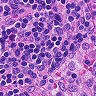
Metastatic tissue present: no